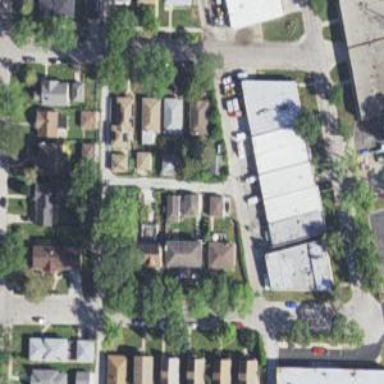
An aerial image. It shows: Alley classified as service road.